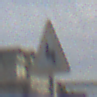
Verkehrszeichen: DoppelkurveZunaechstLinks
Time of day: MorningAfternoon
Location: Outdoor (Suburban)
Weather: PartlyCloudy
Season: NotSpecified
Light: Natural